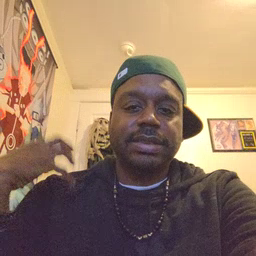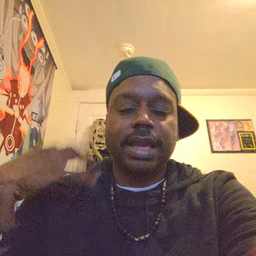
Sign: outside